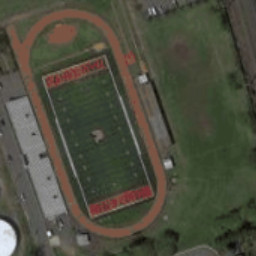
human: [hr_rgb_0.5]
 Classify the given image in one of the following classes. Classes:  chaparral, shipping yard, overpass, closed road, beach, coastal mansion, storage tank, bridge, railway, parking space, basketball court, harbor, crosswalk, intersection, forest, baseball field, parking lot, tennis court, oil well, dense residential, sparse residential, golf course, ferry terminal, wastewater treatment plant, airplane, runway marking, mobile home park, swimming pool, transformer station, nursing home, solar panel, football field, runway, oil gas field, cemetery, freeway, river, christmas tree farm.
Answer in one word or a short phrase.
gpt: football field